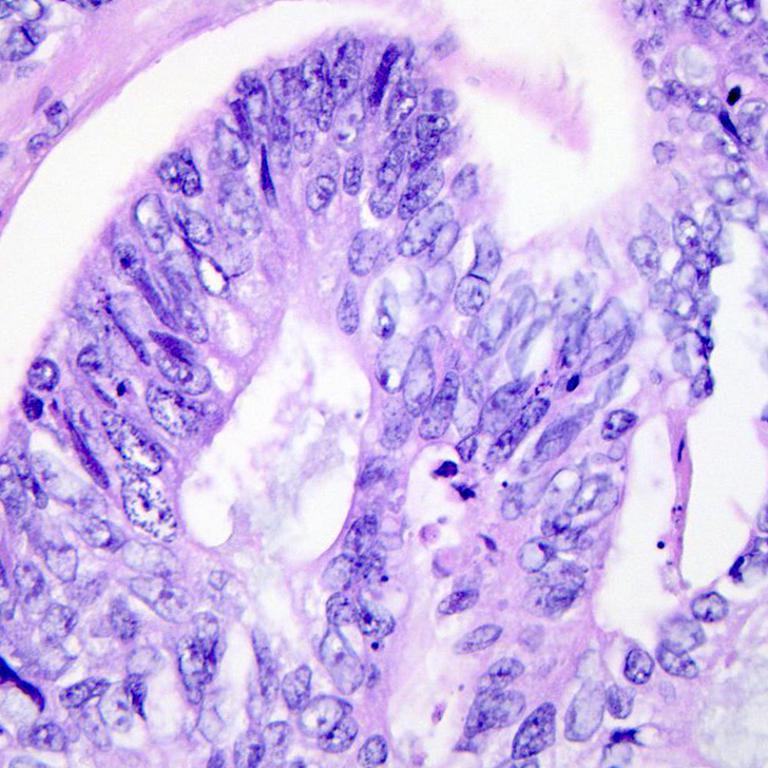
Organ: colon
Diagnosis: adenocarcinomas